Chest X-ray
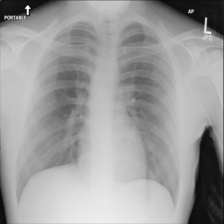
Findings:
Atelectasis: negative
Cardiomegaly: negative
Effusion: negative
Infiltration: negative
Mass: negative
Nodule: negative
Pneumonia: negative
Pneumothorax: negative
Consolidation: negative
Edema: negative
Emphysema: negative
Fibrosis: negative
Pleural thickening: negative
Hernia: negative